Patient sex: M
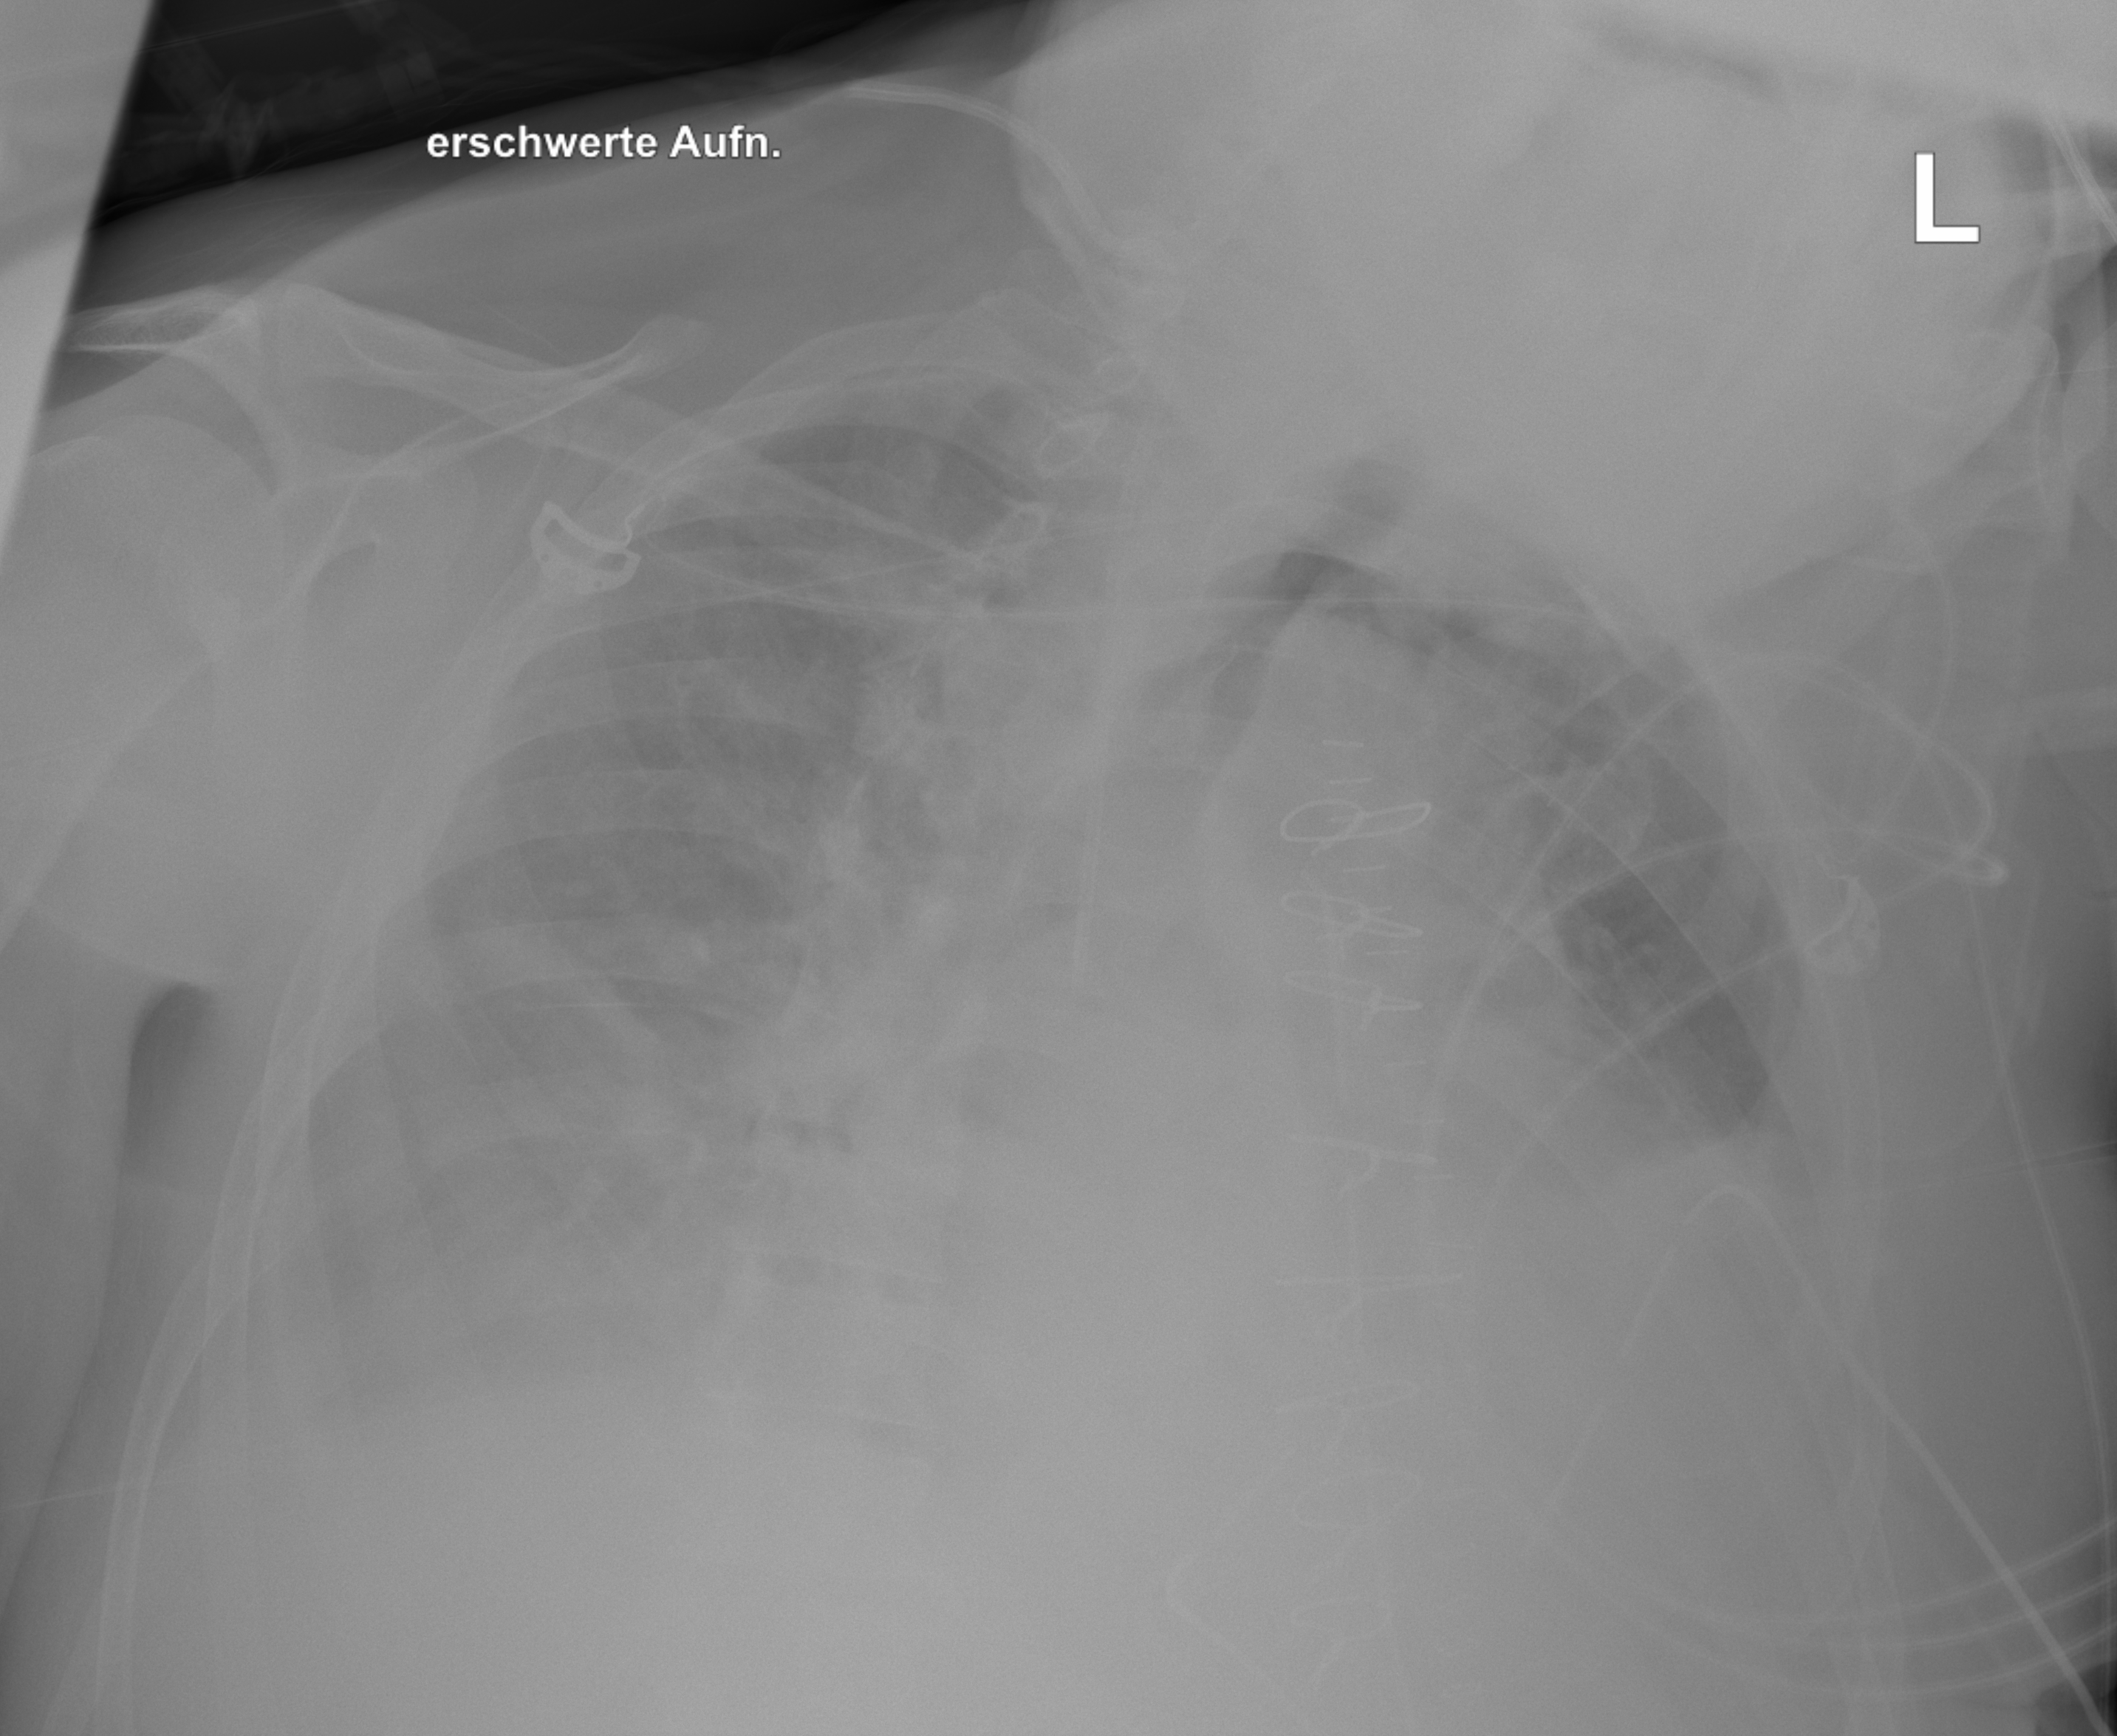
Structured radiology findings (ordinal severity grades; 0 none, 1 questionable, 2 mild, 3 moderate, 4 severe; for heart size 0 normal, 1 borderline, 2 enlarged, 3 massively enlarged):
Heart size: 2
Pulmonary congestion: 2
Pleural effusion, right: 2
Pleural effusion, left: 3
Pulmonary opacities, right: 0
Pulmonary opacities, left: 0
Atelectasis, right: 2
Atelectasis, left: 2